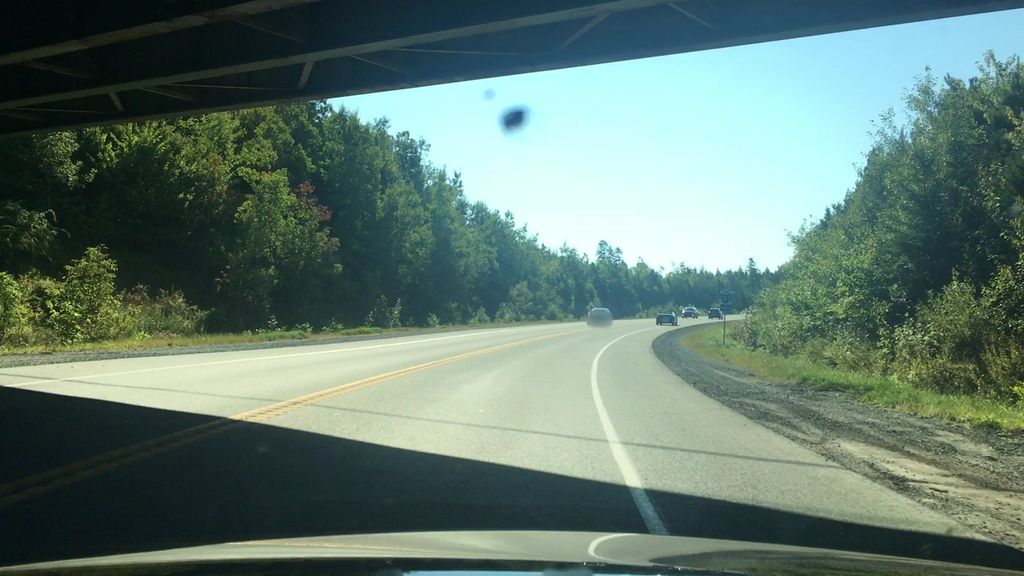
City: halifax